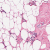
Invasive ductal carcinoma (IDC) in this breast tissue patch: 0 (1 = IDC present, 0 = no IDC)